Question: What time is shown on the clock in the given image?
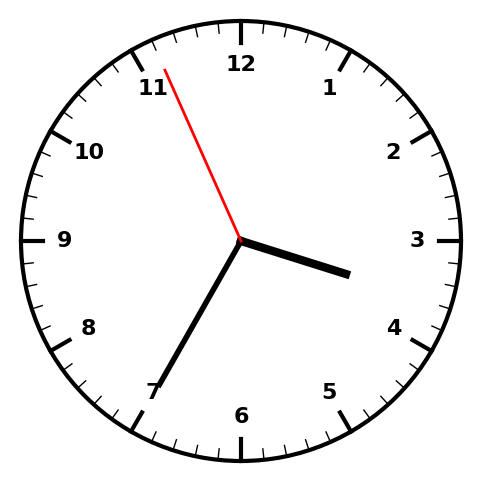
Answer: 03:34:56